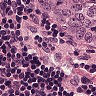
Metastatic tissue present: yes